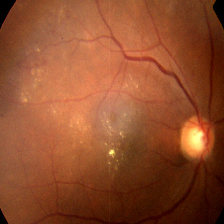
Diabetic retinopathy grade: Severe